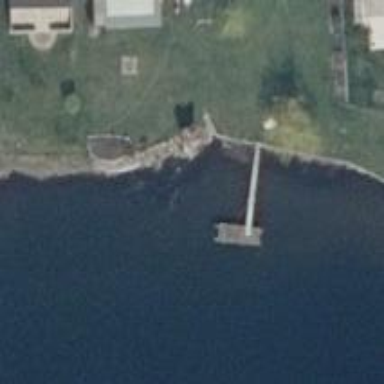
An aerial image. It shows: Man-made pier.